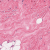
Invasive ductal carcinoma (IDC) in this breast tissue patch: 0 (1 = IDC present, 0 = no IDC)